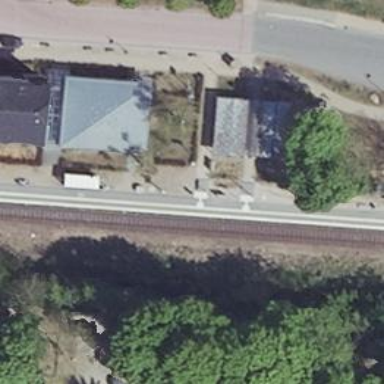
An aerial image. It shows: Platform for public transport with shelter. The platform is for railway use.